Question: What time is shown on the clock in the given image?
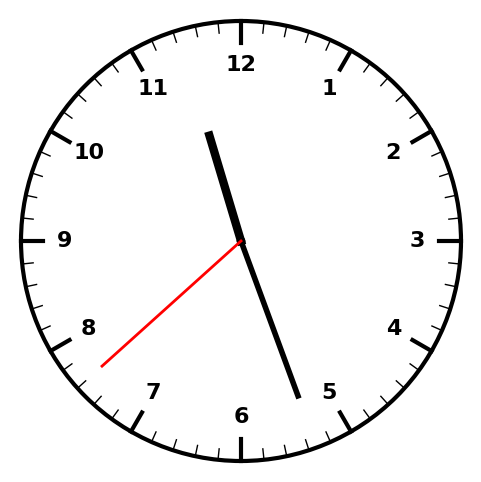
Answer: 11:26:38